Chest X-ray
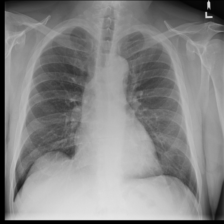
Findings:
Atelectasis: negative
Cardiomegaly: negative
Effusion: negative
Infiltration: negative
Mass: negative
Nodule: negative
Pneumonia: negative
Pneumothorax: negative
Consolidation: negative
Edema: negative
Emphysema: negative
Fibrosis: negative
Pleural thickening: negative
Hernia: negative